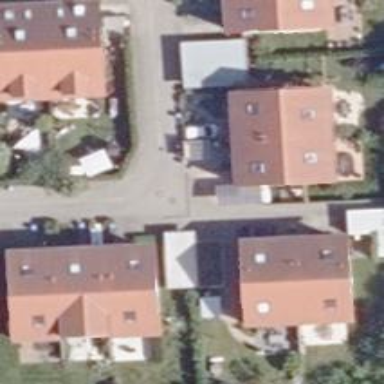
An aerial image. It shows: Residential road with no sidewalk.